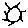
Label: sun